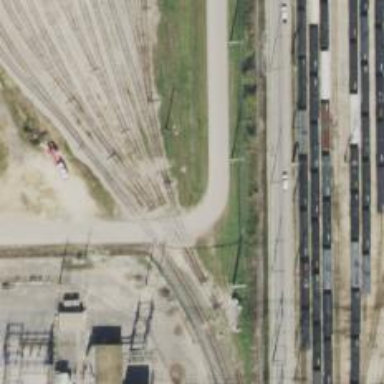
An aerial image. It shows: Railway yard in service.